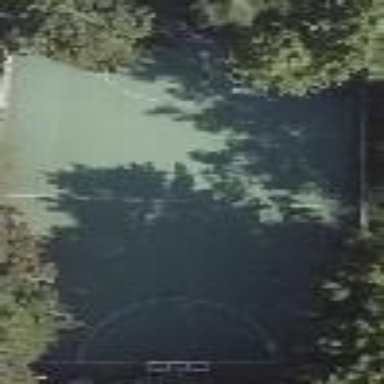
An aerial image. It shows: Soccer pitch with tartan surface for leisure land.